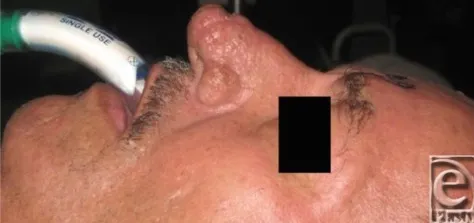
Transition of the affected thicker sebaceous skin of the lower nose and the relatively unaffected upper nasal skin.
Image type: medical_photograph (other_medical_photograph)